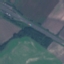
Land use / land cover class: Highway